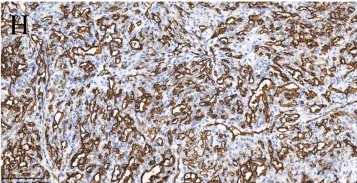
MRI and pathological features of retroperitoneal anastomosing hemangioma. CD34. Were positive.
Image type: pathology (immunostaining)